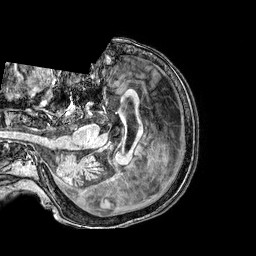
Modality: T1w
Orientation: axial
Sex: female
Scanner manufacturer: philips
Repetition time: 0.008152 s
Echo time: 0.00374 s